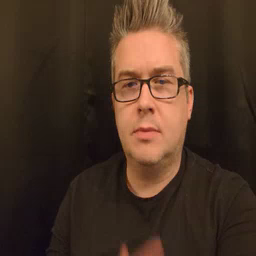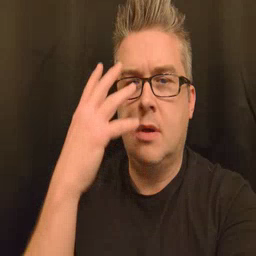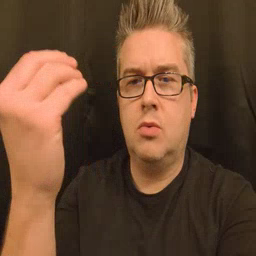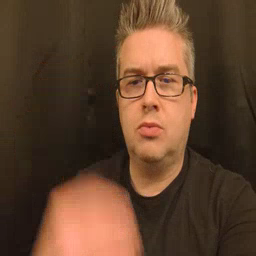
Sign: go